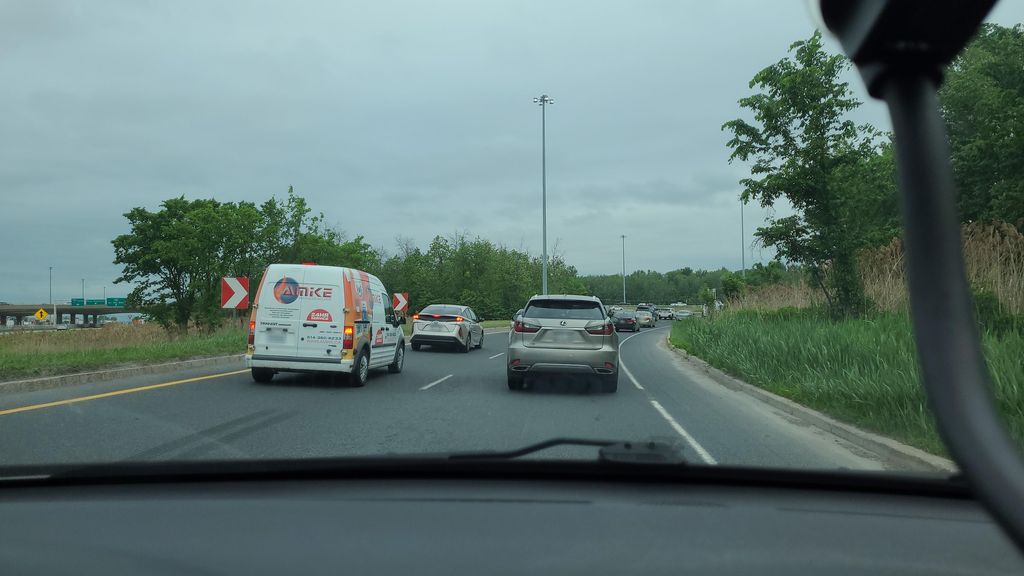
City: montreal